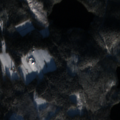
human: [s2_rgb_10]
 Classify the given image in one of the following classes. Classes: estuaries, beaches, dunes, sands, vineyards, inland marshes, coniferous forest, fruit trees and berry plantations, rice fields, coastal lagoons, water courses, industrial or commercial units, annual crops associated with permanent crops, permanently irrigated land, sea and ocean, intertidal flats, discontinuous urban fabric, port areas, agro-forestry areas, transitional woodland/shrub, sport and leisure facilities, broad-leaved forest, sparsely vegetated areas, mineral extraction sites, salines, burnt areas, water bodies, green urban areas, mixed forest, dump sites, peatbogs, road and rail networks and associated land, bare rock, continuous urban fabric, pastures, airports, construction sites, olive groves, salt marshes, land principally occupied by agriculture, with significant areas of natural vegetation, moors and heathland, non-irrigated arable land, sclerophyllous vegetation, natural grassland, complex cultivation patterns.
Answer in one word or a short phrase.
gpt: land principally occupied by agriculture, with significant areas of natural vegetation, coniferous forest, mixed forest, water bodies